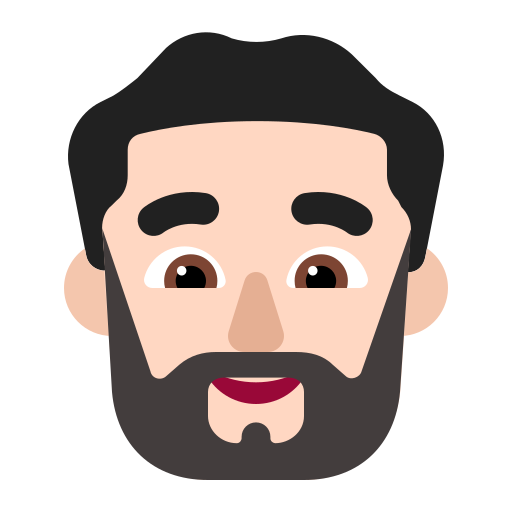
man beard flat light